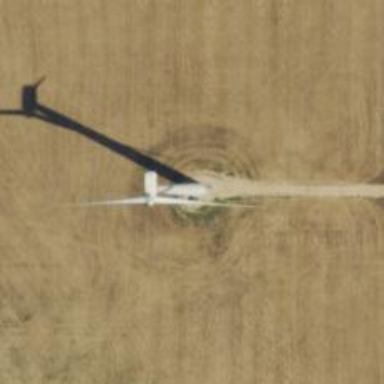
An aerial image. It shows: Wind generator powered by horizontal-axis wind turbine.